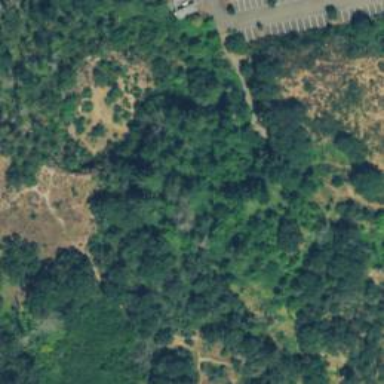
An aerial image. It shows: Path.